Question: Let's say I have a plot like this
'''
library(ggplot2)
ggplot(mtcars, aes(x=wt)) + ylab("") +
geom_line(aes(y=mpg, color="one")) +
geom_line(aes(y=qsec, color="two")) +
scale_color_manual(name="Val", values=c(one="#105B63",two="#BD4932"))
'''

where I am plotting two lines and specifying a color group for each. Now let's say I want to specify the variables names dynamically as character values which means I'll need to use 'aes_string().' If I try
'''
v1<-"mpg"
v2<-"qsec"
ggplot(mtcars, aes(x=wt)) + ylab("") +
geom_line(aes_string(y=v1, color="one")) +
geom_line(aes_string(y=v2, color="two")) +
scale_color_manual(name="Val", values=c(one="#105B63",two="#BD4932"))
'''
I get the error
'''
Error in eval(expr, envir, enclos) : object 'one' not found
'''
because now 'aes_string()' is trying to parse the color value when I just want a literal character value. And if I try
'''
ggplot(mtcars, aes(x=wt)) + ylab("") +
geom_line(aes_string(y=v1), aes(color="one")) +
geom_line(aes_string(y=v2), aes(color="two")) +
scale_color_manual(name="Val", values=c(one="#105B63",two="#BD4932"))
'''
I get
'''
Error: ggplot2 doesn't know how to deal with data of class uneval
'''
presumably because the layer doesn't know how to handle two aesthetic directives.
How can I combine 'aes()' and 'aes_string()' aesthetics or how can I specify literal character values for 'aes_string()'?
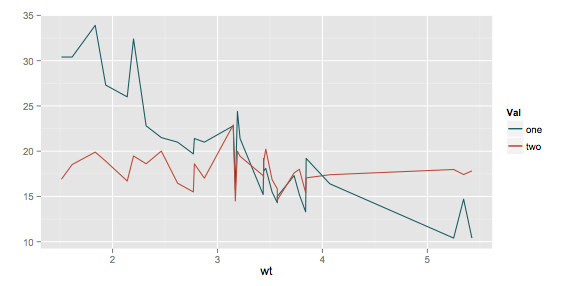
Answer: If you want to specify a character literal value in 'aes_string()', the easiest thing would be to use 'shQuote()' to quote the value. For example
'''
ggplot(mtcars, aes(x=wt)) + ylab("") +
geom_line(aes_string(y=v1, color=shQuote("one"))) +
geom_line(aes_string(y=v2, color=shQuote("two"))) +
scale_color_manual(name="Val", values=c(one="#105B63",two="#BD4932"))
'''
This works because 'aes_string()' actually runs 'parse(text=)' on each of the parameter values. The 'shQuote()' function adds quotes around your character value so that when you parse the value, you get a character value back rather than a symbol/name. Compare these two calls
'''
class(parse(text="a")[[1]])
# [1] "name"
class(parse(text=shQuote("a"))[[1]])
# [1] "character"
'''
Alternatively, you might think of merging 'aes()' directives. The 'aes()' functions really just return a list with a class of 'uneval'. We could define a function to combine/merge these list. For example we can define addition
'''
'+.uneval' <- function(a,b) {
'class<-'(modifyList(a,b), "uneval")
}
'''
Now we can do
'''
ggplot(mtcars, aes(x=wt)) + ylab("") +
geom_line(aes_string(y=v1) + aes(color="one")) +
geom_line(aes_string(y=v2) + aes(color="two")) +
scale_color_manual(name="Val", values=c(one="#105B63",two="#BD4932"))
'''